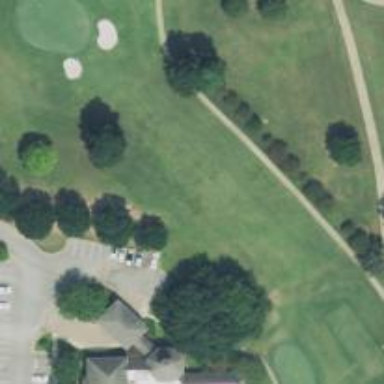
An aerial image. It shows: Golf hole.